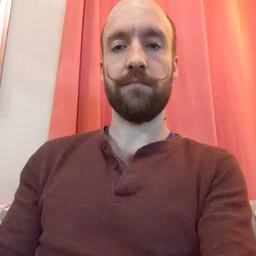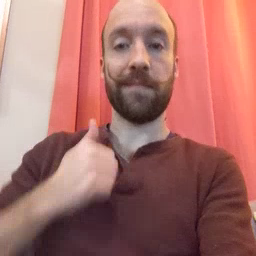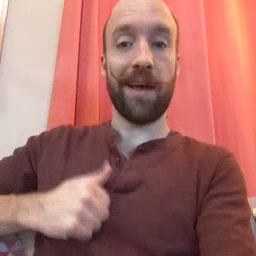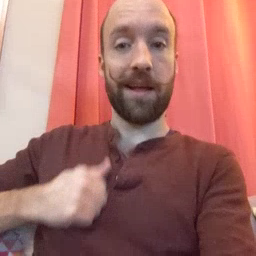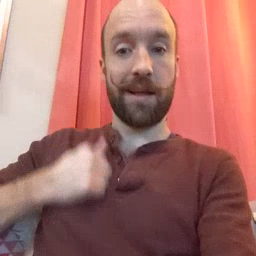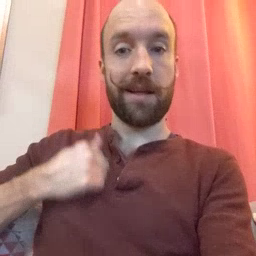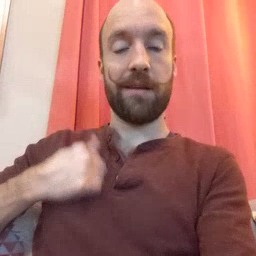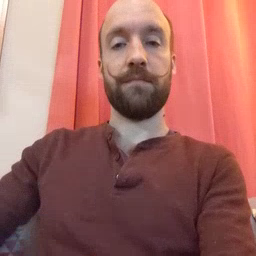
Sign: bath